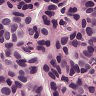
Metastatic tissue present: yes